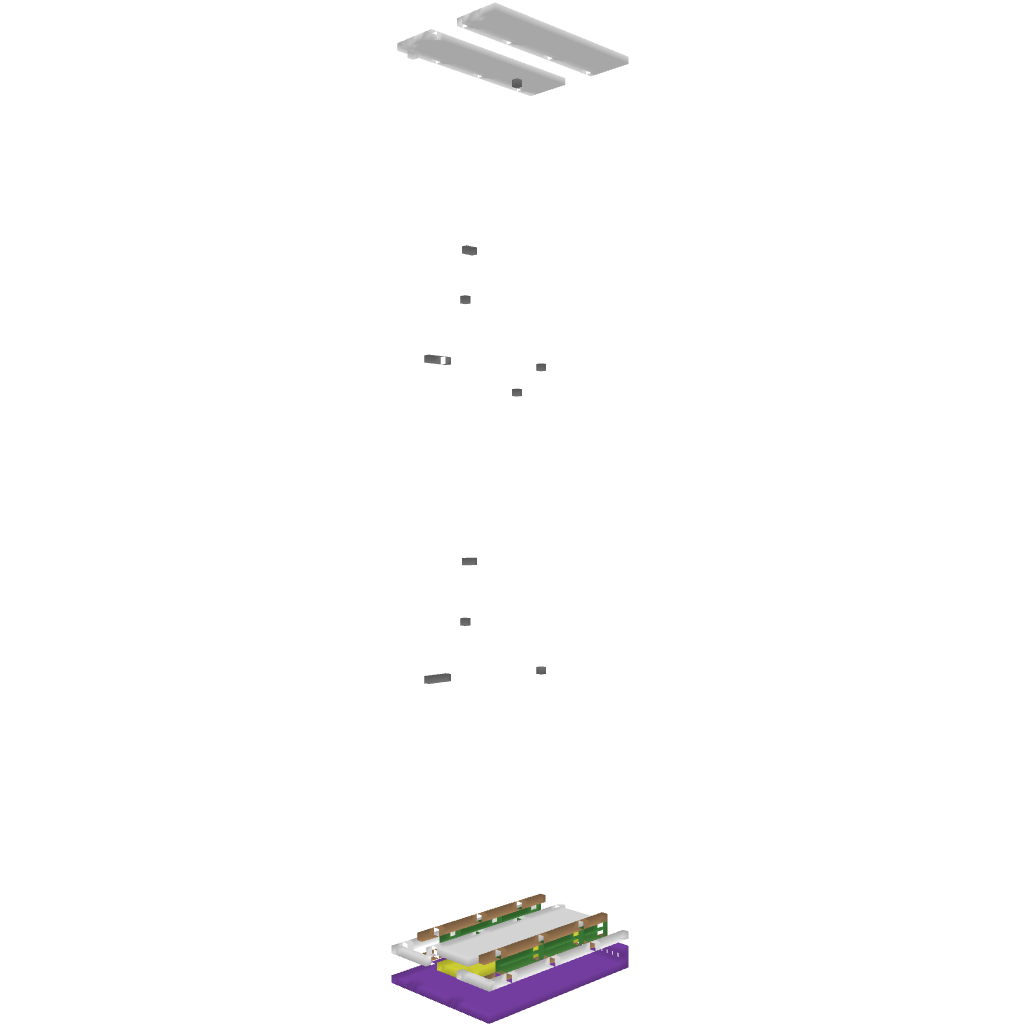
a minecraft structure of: CraftPimp ENDERMAN GRINDER !!! bad low quality